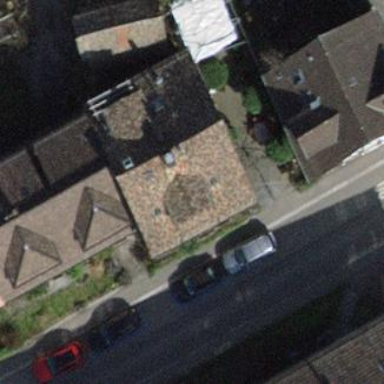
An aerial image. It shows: Gabled-roof building that serves as restaurant.